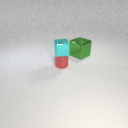
small red metal cylinder below small cyan metal cube